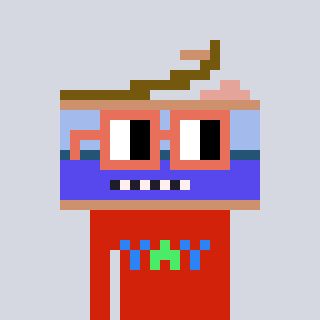
a pixel art character with square orange glasses, a canned ham-shaped head and a red-colored body on a cool background